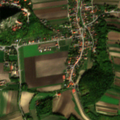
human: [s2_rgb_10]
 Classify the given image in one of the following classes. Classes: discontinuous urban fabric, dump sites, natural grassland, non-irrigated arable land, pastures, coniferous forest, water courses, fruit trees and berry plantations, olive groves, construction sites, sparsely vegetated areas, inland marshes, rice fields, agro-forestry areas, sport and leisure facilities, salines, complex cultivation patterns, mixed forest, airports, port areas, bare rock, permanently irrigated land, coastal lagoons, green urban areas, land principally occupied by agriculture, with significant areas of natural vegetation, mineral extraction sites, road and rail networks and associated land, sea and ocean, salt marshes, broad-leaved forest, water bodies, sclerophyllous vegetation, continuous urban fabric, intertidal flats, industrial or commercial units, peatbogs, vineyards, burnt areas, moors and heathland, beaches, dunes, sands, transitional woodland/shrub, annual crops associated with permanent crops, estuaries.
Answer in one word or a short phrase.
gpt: discontinuous urban fabric, non-irrigated arable land, complex cultivation patterns, land principally occupied by agriculture, with significant areas of natural vegetation, broad-leaved forest